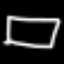
Label: square